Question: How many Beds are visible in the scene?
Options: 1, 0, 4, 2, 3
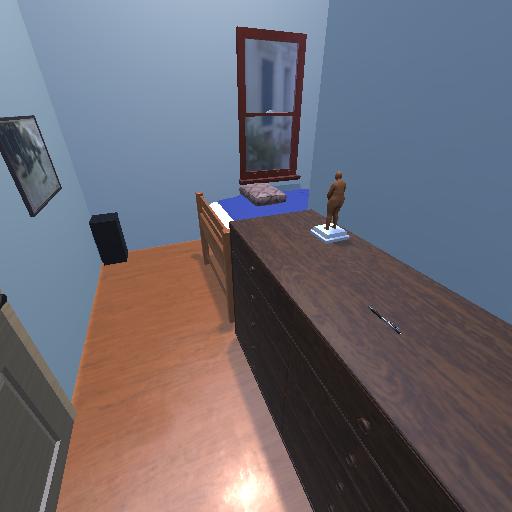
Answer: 1